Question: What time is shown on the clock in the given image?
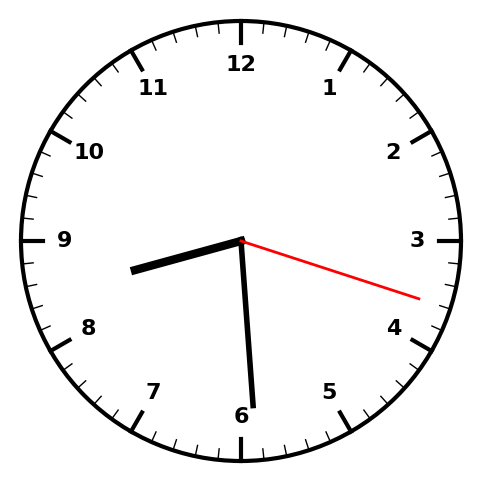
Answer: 08:29:18